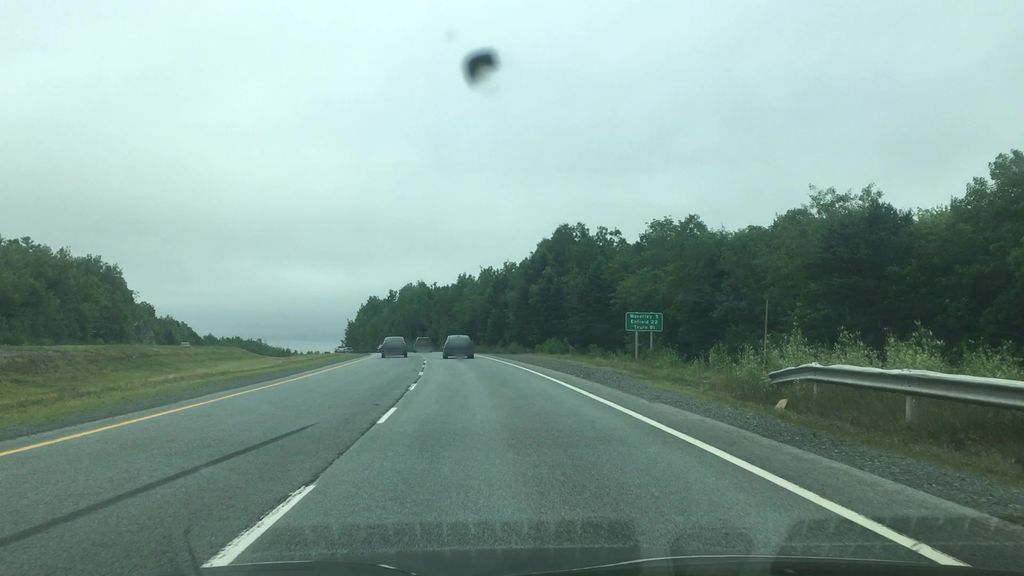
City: halifax